Chest X-ray. View position: PA
Patient age: 39
Patient sex: F
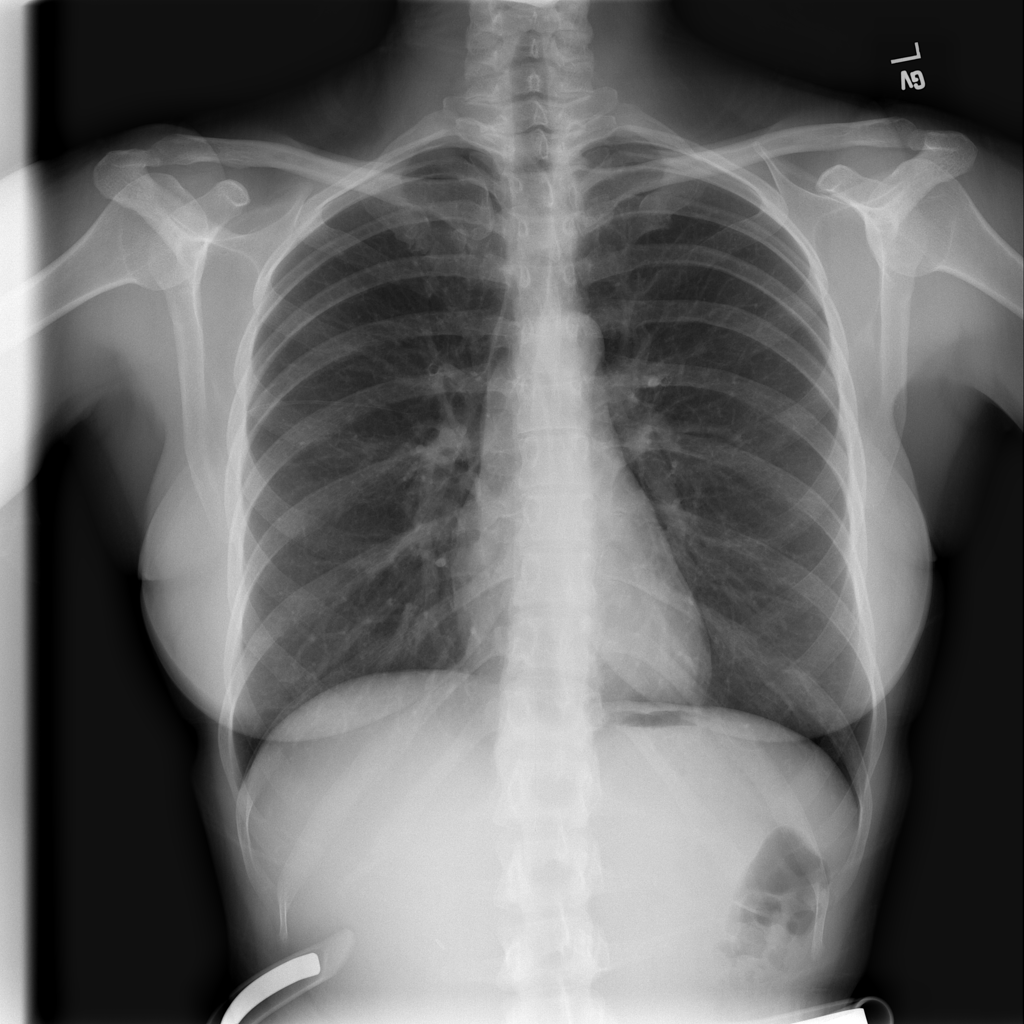
Finding: Pneumothorax